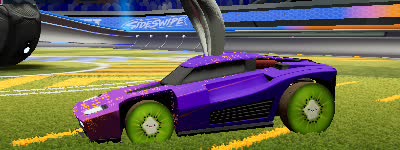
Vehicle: breakout